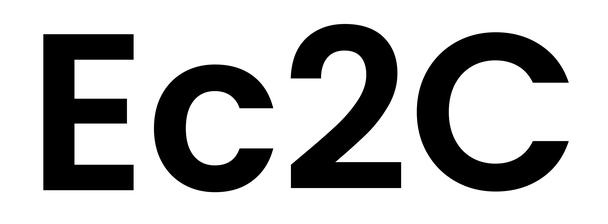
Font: Poppins-SemiBold